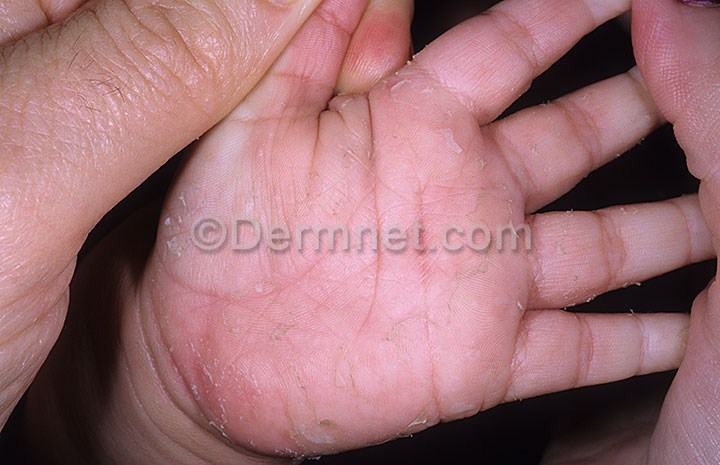
Disease: Exanthems and Drug Eruptions